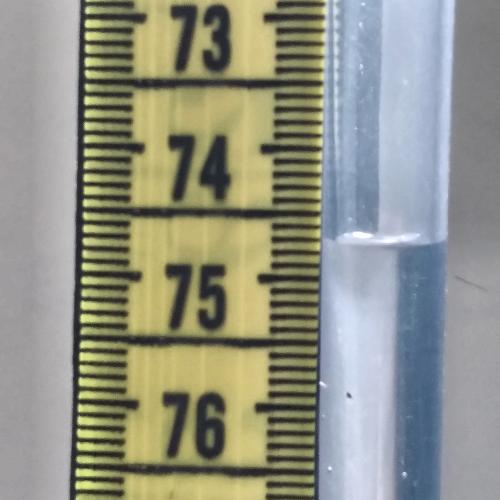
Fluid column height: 74.7 cm